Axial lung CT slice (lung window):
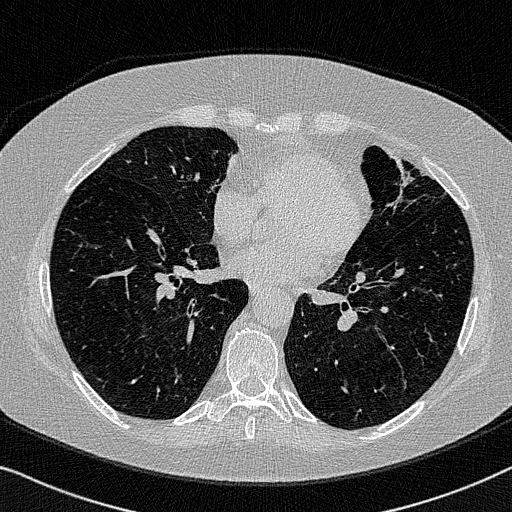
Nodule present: no